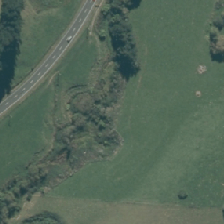
Land cover: deciduous_hardwood